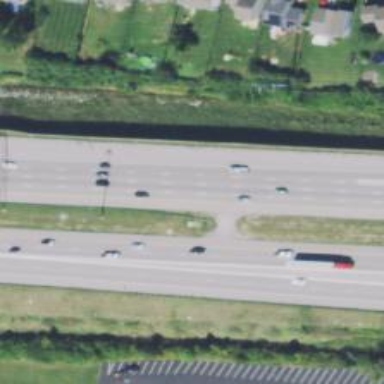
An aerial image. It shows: Motorway with embankment.